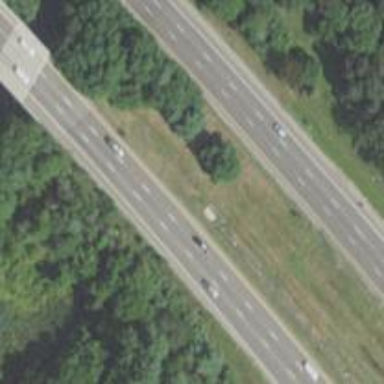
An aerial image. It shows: Motorway junction.